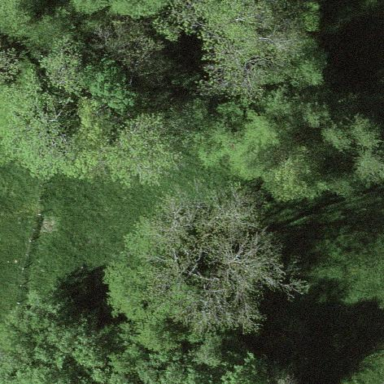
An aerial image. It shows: Forest area.